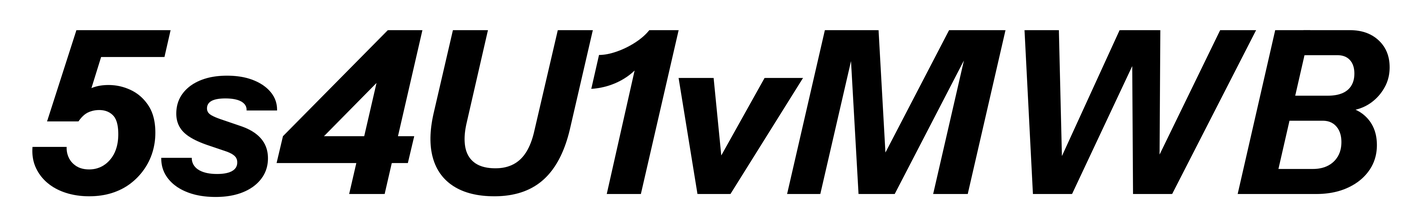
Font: InstrumentSans-Italic_Bold_Italic